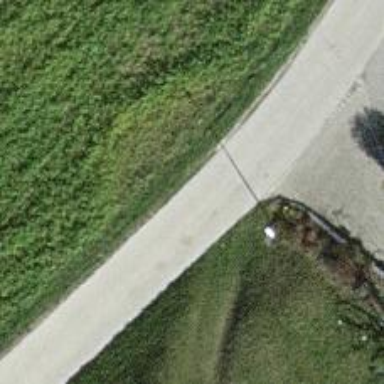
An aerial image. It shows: Tertiary road with concrete surface.